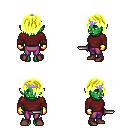
a pixel art fantasy rpg character, female body template, orc, green skin, maroon long-sleeve shirt, magenta pants, gold bangs hairstyle, purple tiara, gold gloves, maroon shoes, dagger, four views (front, back, left, right), 2x2 character sprite sheet, small pixel art, hard edges, no anti-aliasing